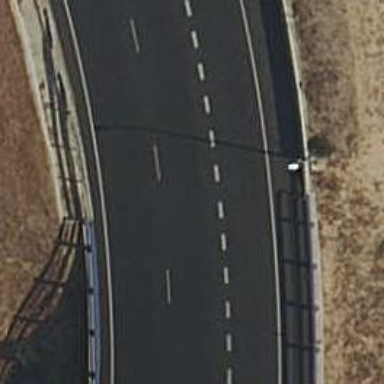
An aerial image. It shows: Motorway link bridge.